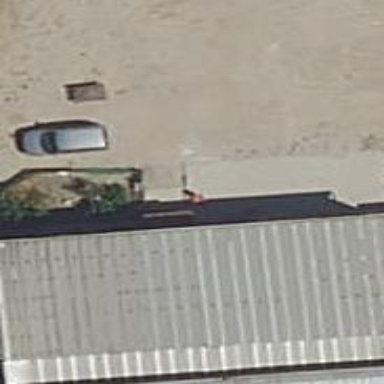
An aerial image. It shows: Commercial building.